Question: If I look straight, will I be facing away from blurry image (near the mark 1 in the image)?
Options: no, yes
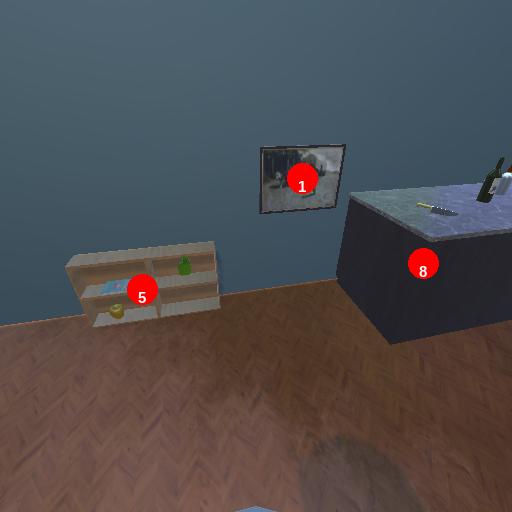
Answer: no